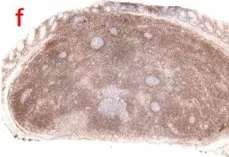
Histopathologic examination revealed a MALT lymphoma of the rectum. (f) IHC was positive for Bcl-2.
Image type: pathology (immunostaining)